Question: Count the number of objects in the diagram.
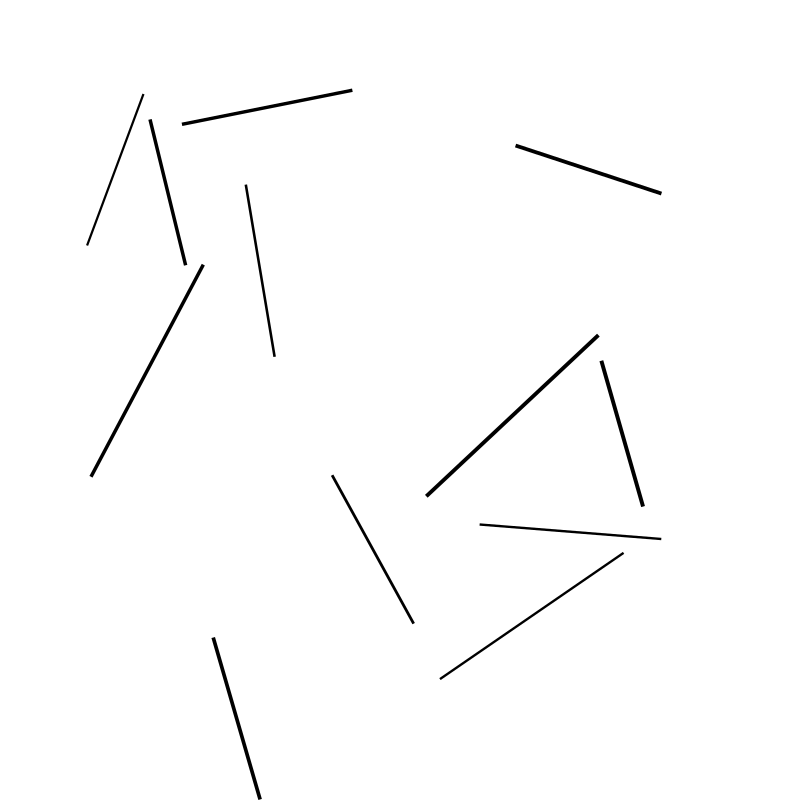
Answer: 12